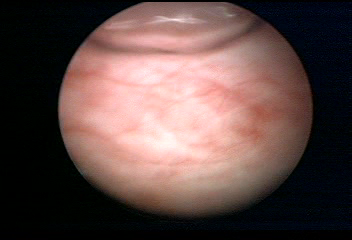
Modality: WLC
Class: Foreign bodies
Subclass: AirBubble
Bladder cancer association: No
Annotated structures: Air bubble